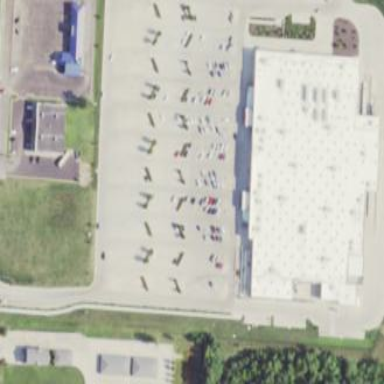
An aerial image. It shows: Parking area.